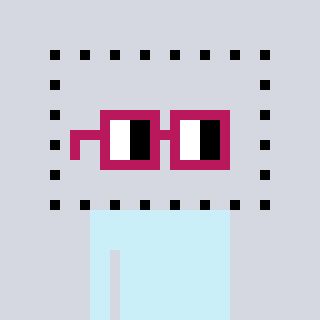
a pixel art character with square dark red glasses, a void-shaped head and a peachy-colored body on a cool background